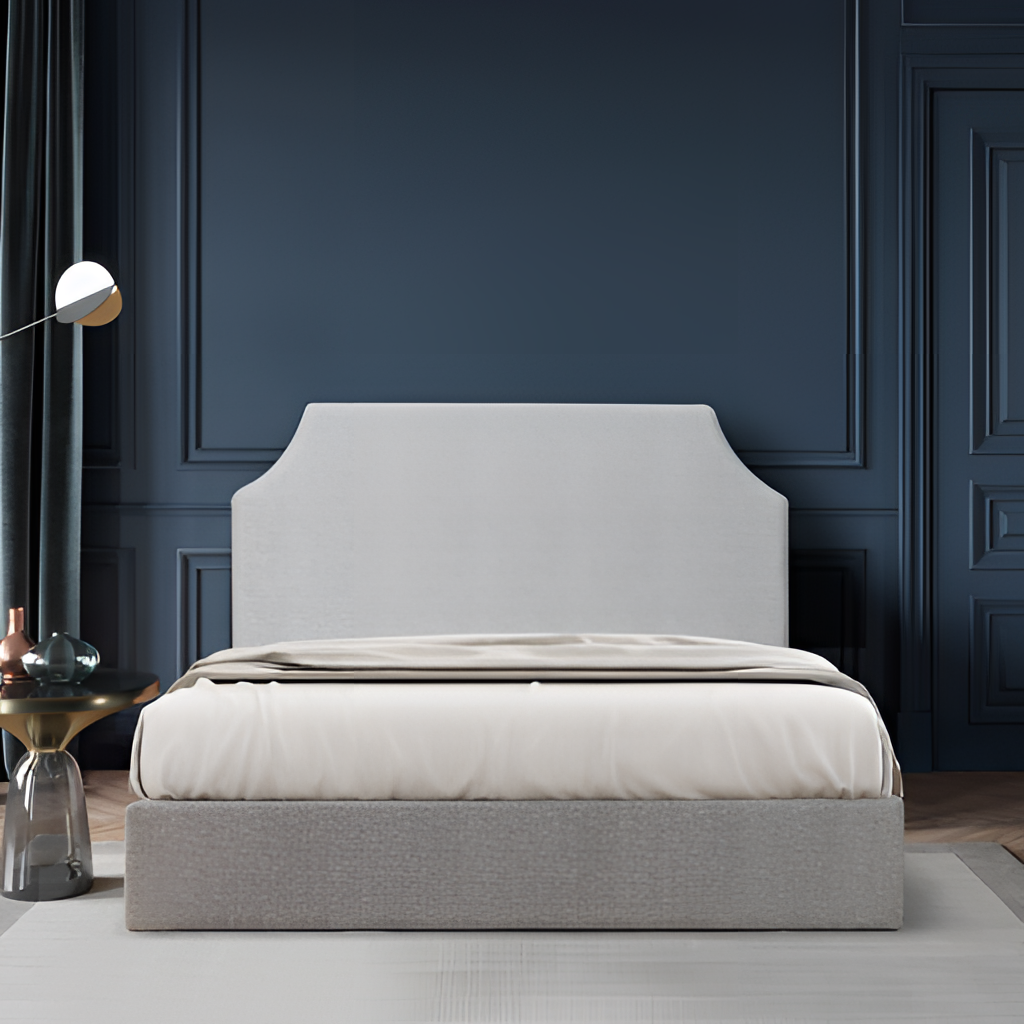
bedroom, fabric bed, navy paint wallpaper, with solid pattern, modern, wood flooring, with plank pattern